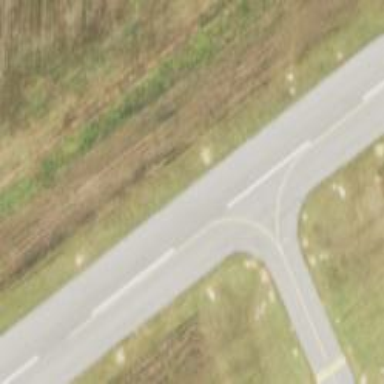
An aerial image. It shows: Runway surface made of asphalt at airport.